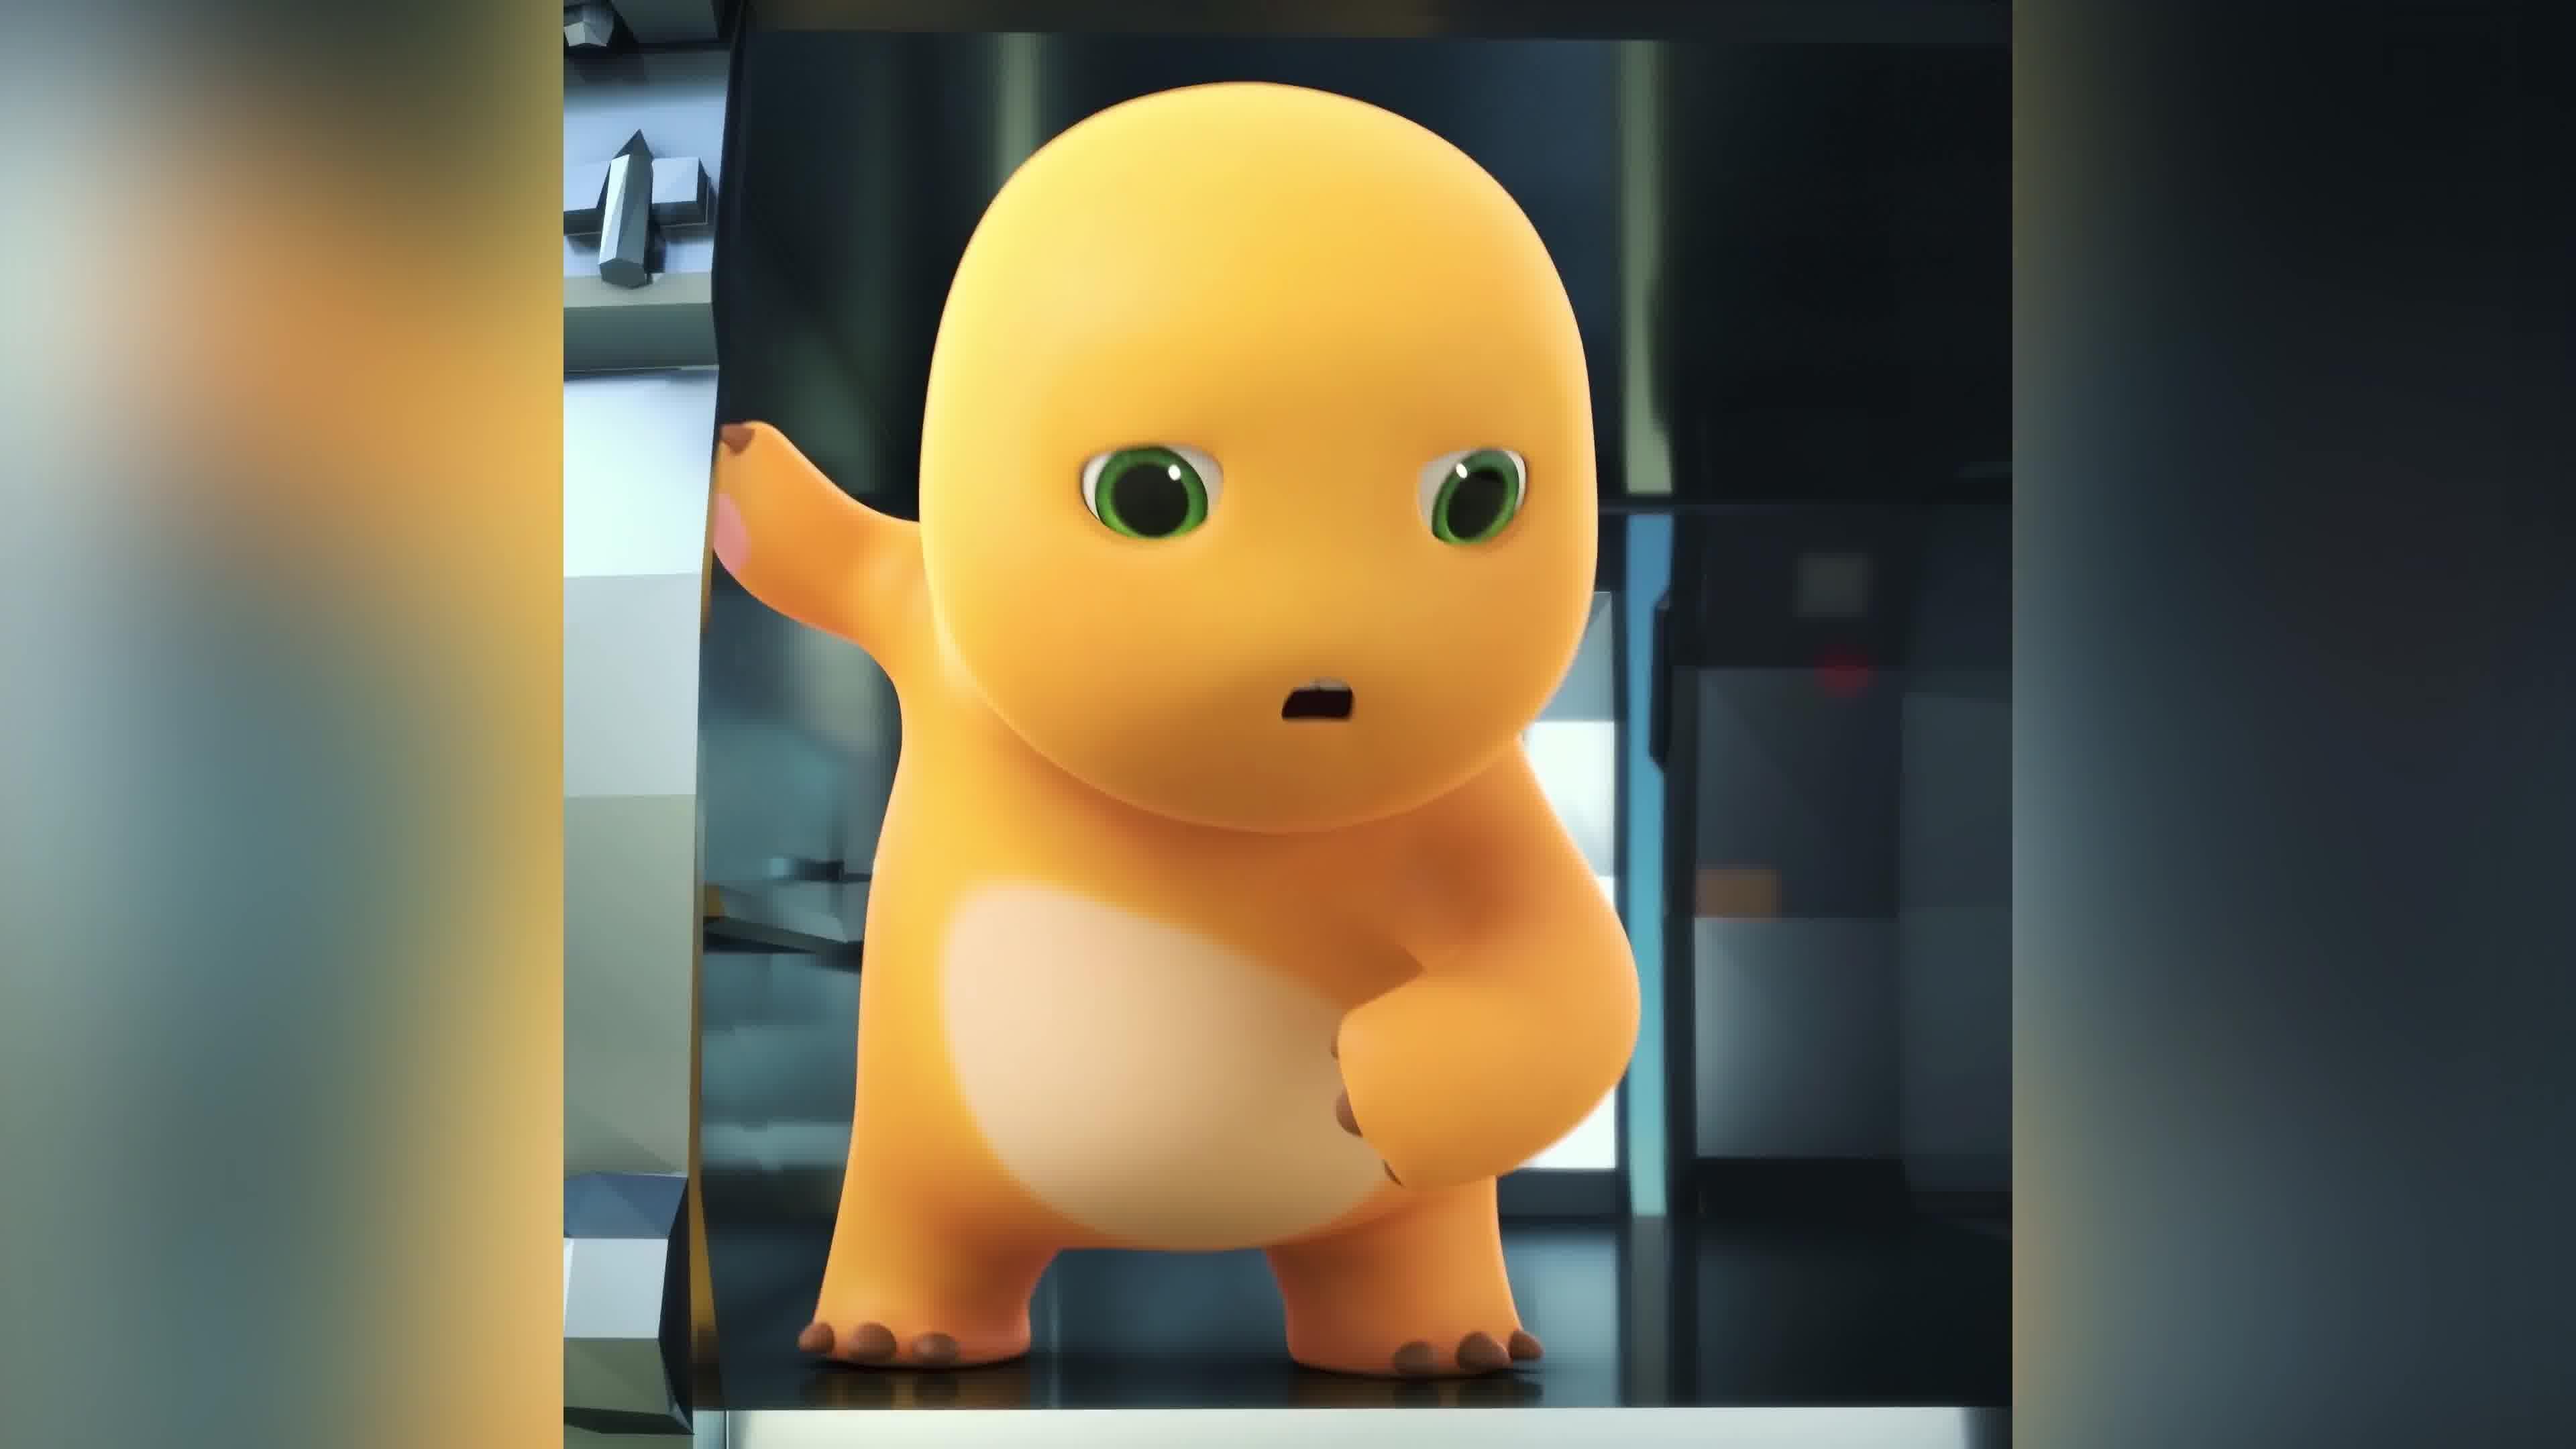
Label: nailong